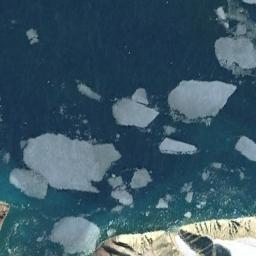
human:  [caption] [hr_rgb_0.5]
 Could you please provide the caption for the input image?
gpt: There are sea ice of different sizes .

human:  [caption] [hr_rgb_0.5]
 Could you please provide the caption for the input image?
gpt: Several large ice cubes of various sizes and surrounding small pieces of ice float on the deep blue sea .

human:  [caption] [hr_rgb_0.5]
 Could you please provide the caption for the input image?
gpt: Some pieces of sea ice of different sizes float in the deep light blue sea and a rock is next to them .

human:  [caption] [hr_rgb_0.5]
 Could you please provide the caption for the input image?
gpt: There are many ice on the blue sea next to the land .

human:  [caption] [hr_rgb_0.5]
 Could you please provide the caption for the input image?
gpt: There are some pieces of sea ice beside the mainland .